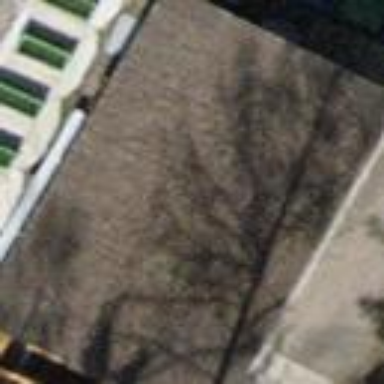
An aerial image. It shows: Shed.